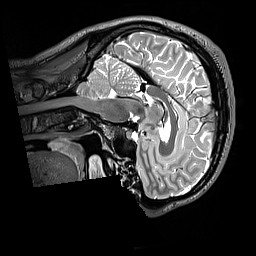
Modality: T2w
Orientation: sagittal
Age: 28
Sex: male
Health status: healthy
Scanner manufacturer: siemens
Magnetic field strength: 3 T
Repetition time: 3.2 s
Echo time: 0.568 s